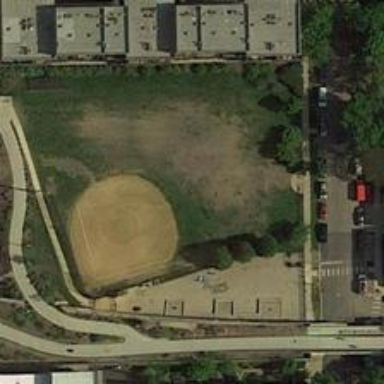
The baseball field is located in this irregular quadrilateral area .